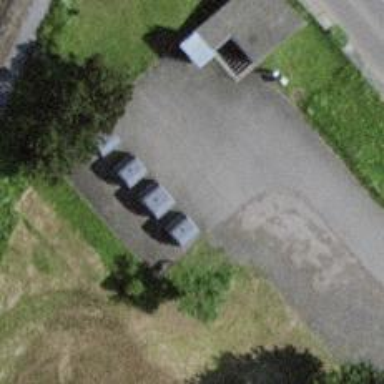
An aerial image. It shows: Recycling container for recycling.